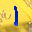
Label: 1